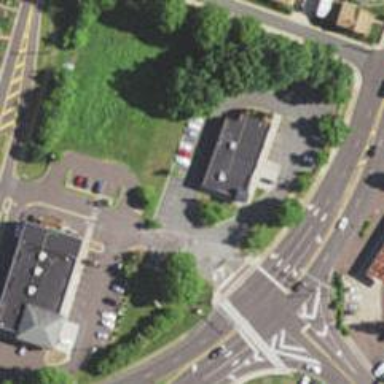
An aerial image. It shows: Healthcare clinic.